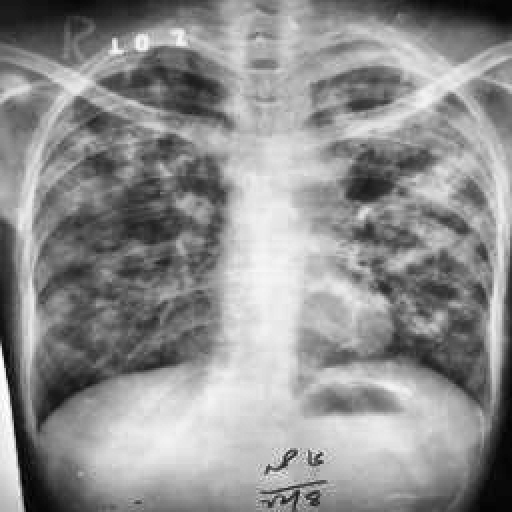
Finding: TUBERCULOSIS